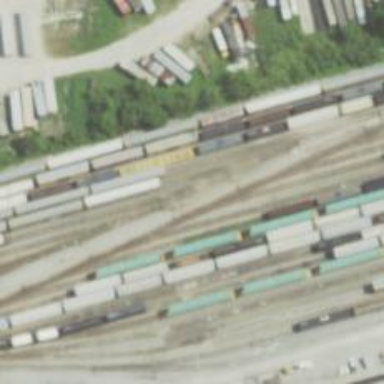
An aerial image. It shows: Railway siding with rails.